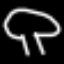
Label: mushroom